Interaction volume radius: 5 \u00c5
Interaction volume height: 10 \u00c5
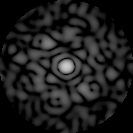
Disorder parameter: 0.865